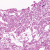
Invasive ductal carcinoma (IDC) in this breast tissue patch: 0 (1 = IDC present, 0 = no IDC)